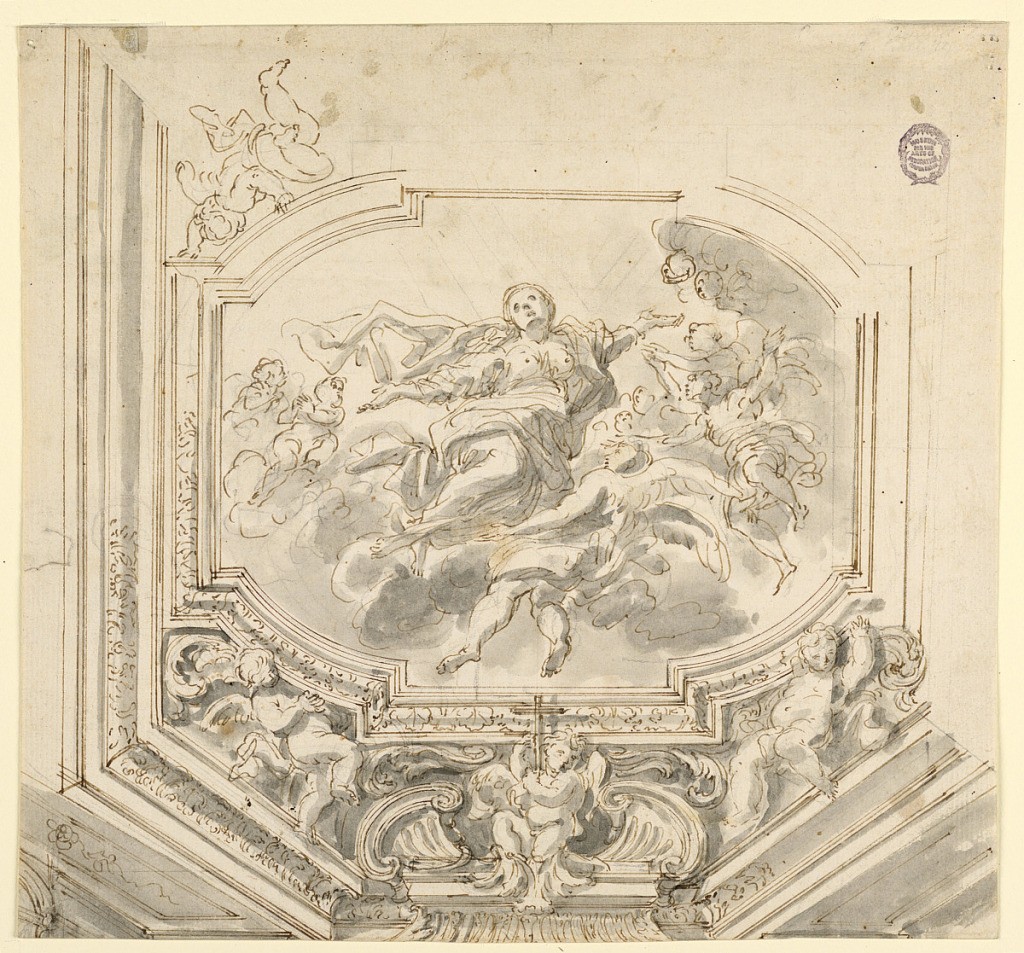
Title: Design for a Ceiling
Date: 18th century
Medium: Pen and ink, brush and wash on paper
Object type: Drawing
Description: A framed central panel showing a woman with angels on the clouds. Below this, a detailed frame with three angels, one of which holds a cross.